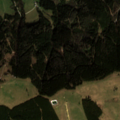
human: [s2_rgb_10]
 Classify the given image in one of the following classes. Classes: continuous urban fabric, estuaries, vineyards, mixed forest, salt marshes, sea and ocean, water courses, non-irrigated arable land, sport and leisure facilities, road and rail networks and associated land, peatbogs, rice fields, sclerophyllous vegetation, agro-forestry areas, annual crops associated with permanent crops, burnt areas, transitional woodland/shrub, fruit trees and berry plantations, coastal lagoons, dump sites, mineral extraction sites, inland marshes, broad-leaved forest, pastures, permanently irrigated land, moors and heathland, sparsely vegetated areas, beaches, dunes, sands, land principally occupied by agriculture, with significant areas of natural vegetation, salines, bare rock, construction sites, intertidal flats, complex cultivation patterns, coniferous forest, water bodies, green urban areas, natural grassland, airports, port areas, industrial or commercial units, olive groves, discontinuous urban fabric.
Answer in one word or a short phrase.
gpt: land principally occupied by agriculture, with significant areas of natural vegetation, coniferous forest, natural grassland